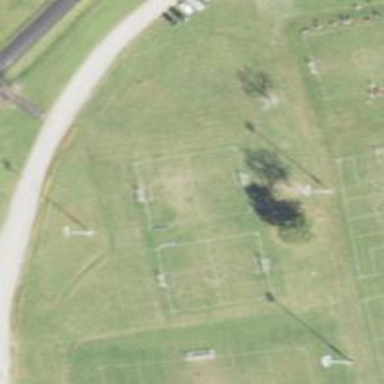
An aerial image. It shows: Soccer pitch for leisureland activities.